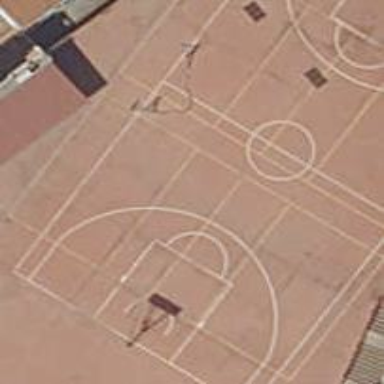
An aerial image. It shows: Basketball court on leisure land pitch.